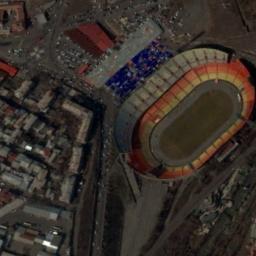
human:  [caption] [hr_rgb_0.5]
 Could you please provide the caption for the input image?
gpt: There are many buildings of different shapes and sizes next to the stadium .

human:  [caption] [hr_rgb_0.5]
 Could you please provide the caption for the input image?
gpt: Colorful bleachers on the edge and running tracks and a playground in the middle constitute this stadium .

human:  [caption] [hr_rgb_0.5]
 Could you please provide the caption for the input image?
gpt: The stadium is on the bare land next to some buildings and roads .

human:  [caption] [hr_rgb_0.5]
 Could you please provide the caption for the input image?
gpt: Oval stadium next to residential area .

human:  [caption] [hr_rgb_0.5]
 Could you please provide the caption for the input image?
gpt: There are some buildings near the stadium .